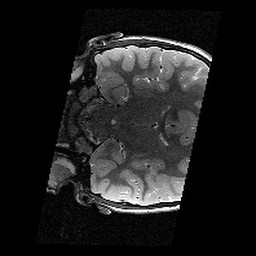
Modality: T2w
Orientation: coronal
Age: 10
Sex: female
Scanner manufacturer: siemens
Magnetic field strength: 3 T
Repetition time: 9.23 s
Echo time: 0.067 s